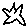
Label: star